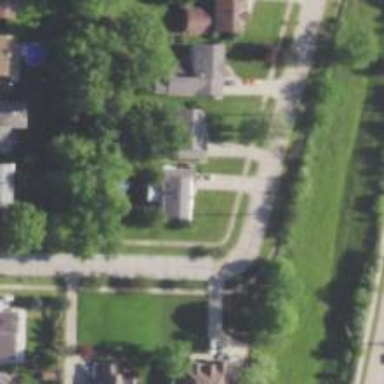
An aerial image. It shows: Residential road.